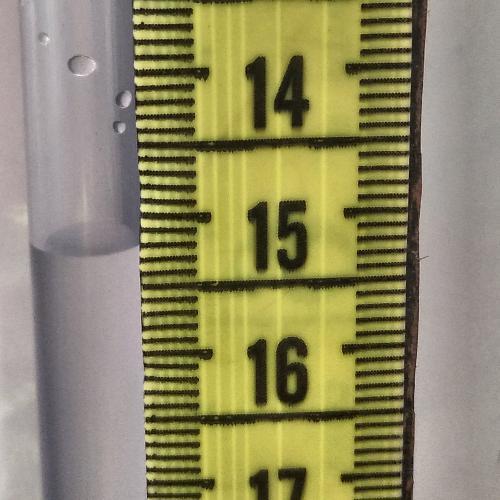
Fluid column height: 15.2 cm